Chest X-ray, PA view. Patient: 28 years old, sex M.
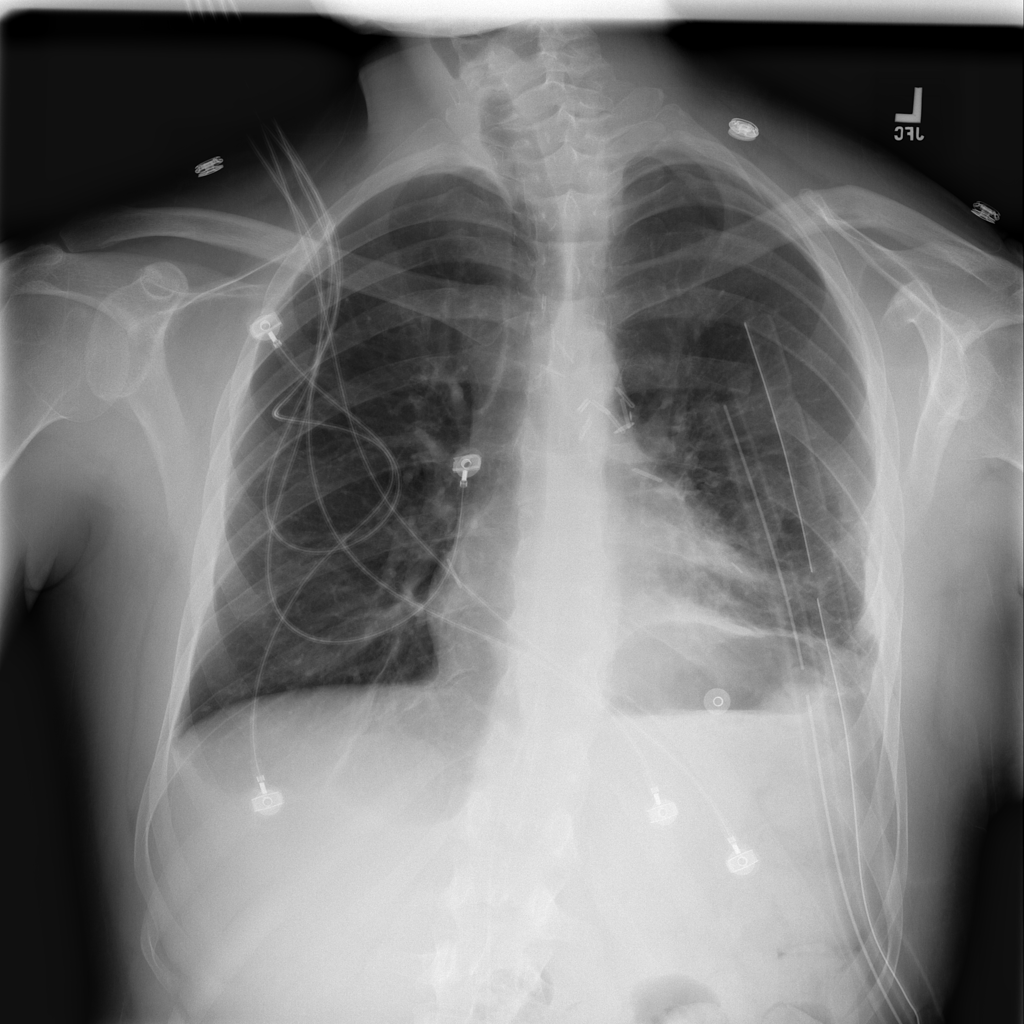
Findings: Consolidation